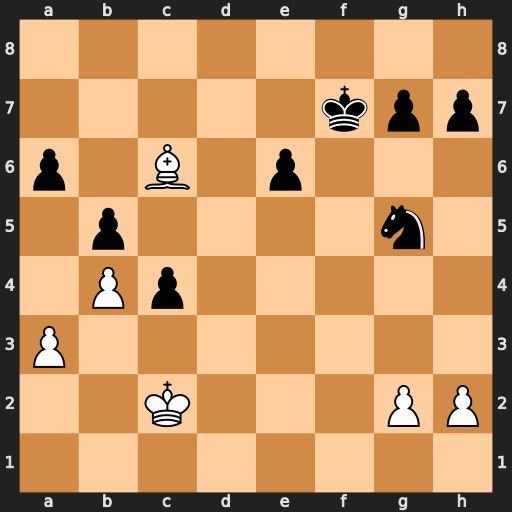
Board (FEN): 8/5kpp/p1B1p3/1p4n1/1Pp5/P7/2K3PP/8
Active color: w
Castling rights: -
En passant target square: -
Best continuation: h4 Kf6 hxg5+